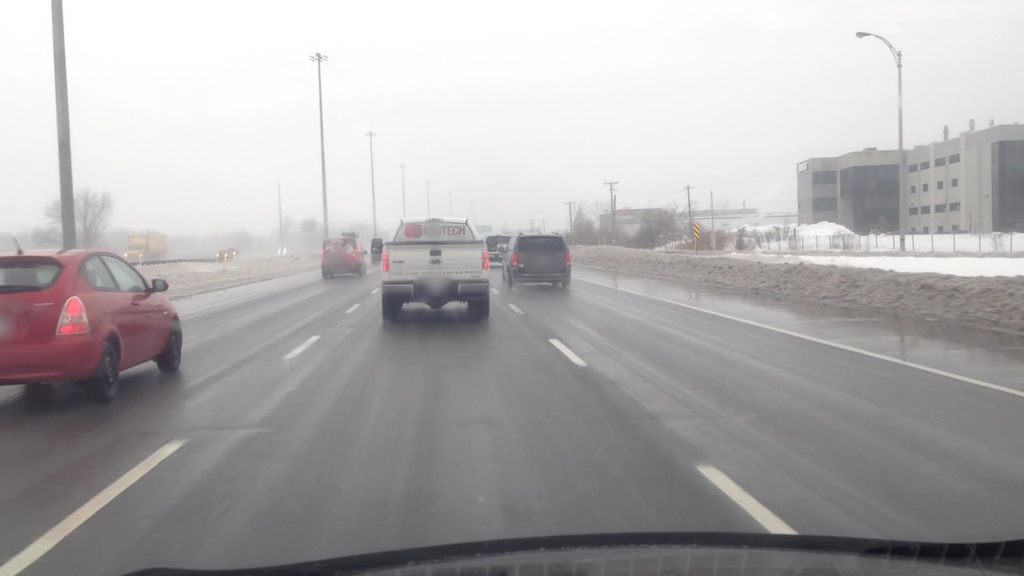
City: montreal